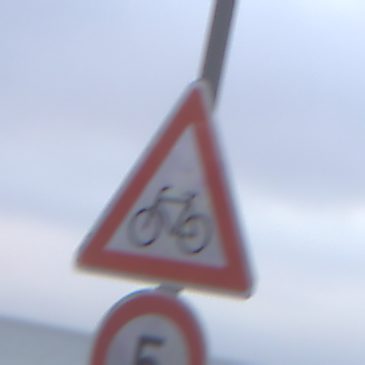
Verkehrszeichen: RadverkehrRechts
Zusatzzeichen unten: Geschwindigkeit5
Umgebung: Outdoor, Beach
Tageszeit: SunriseSunset
Wetter: Overcast
Licht: Natural
Jahreszeit: NotSpecified
Kontrast: LowContrast